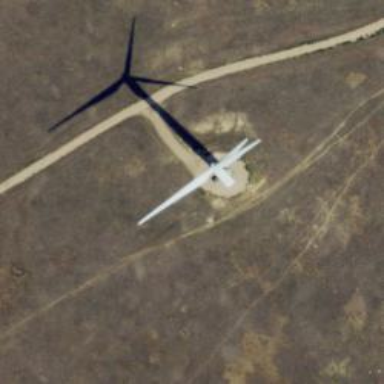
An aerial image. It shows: Wind generator powered by wind turbine.